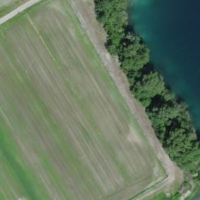
EUNIS habitat code: 24
Species observed at this site:
Prunus padus